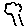
Label: tree